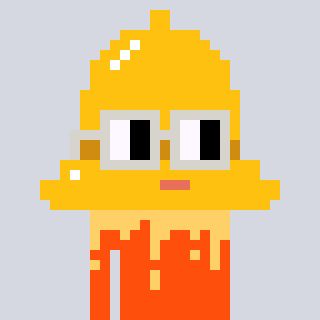
a pixel art character with square light gray glasses, a bell-shaped head and a orange-colored body on a cool background